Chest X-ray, AP view. Patient: 55 years old, sex M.
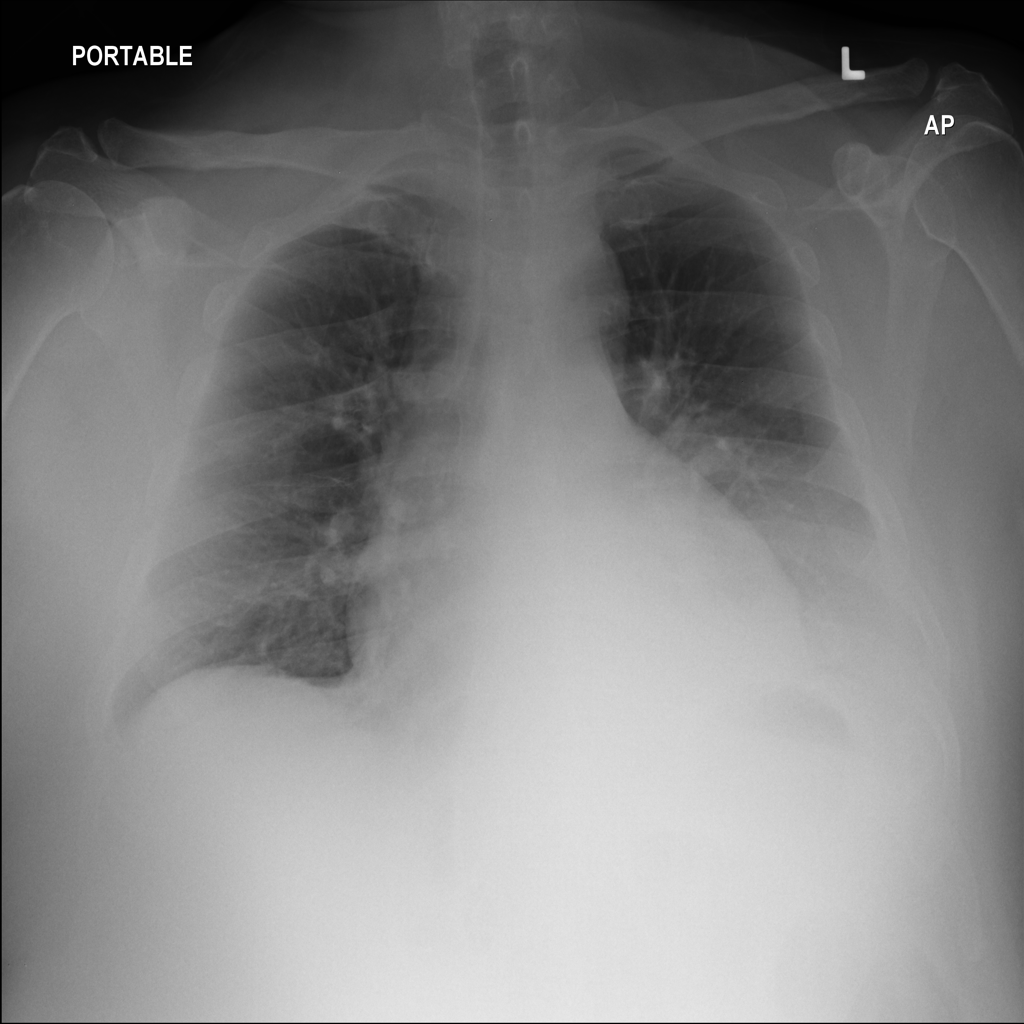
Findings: No Finding